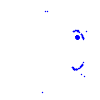
Particle: electron